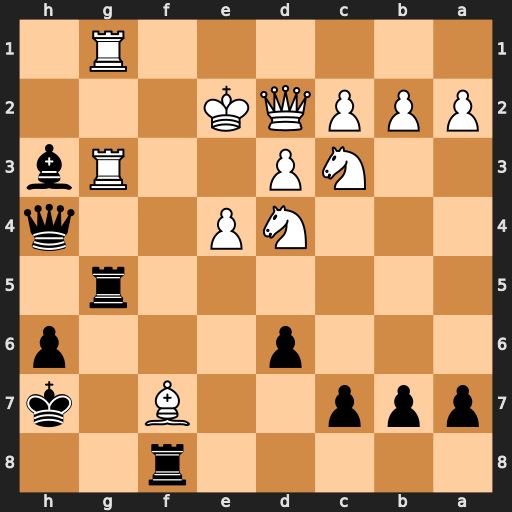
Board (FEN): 5r2/ppp2B1k/3p3p/6r1/3NP2q/2NP2Rb/PPPQK3/6R1
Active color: b
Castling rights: -
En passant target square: -
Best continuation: Rxg3 Rxg3 Qxg3